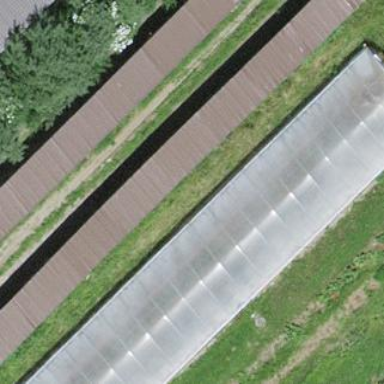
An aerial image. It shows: Greenhouse.